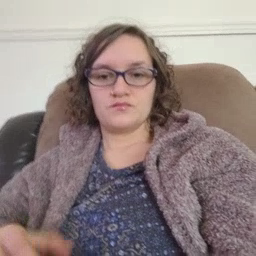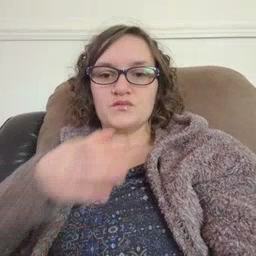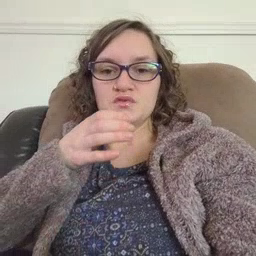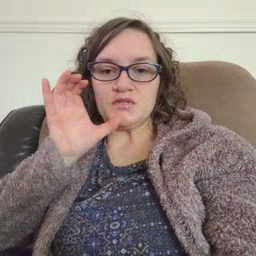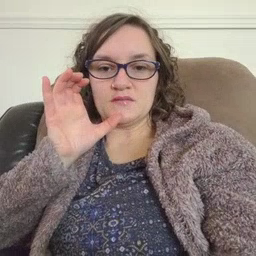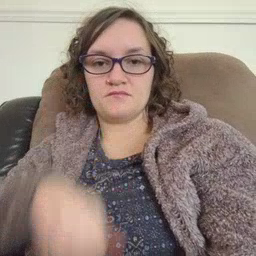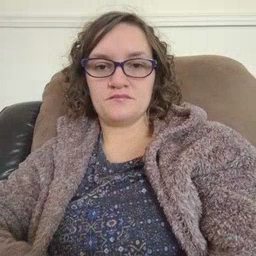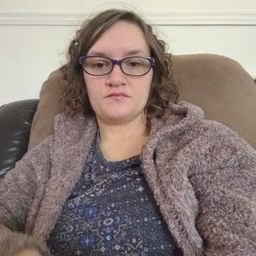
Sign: drink